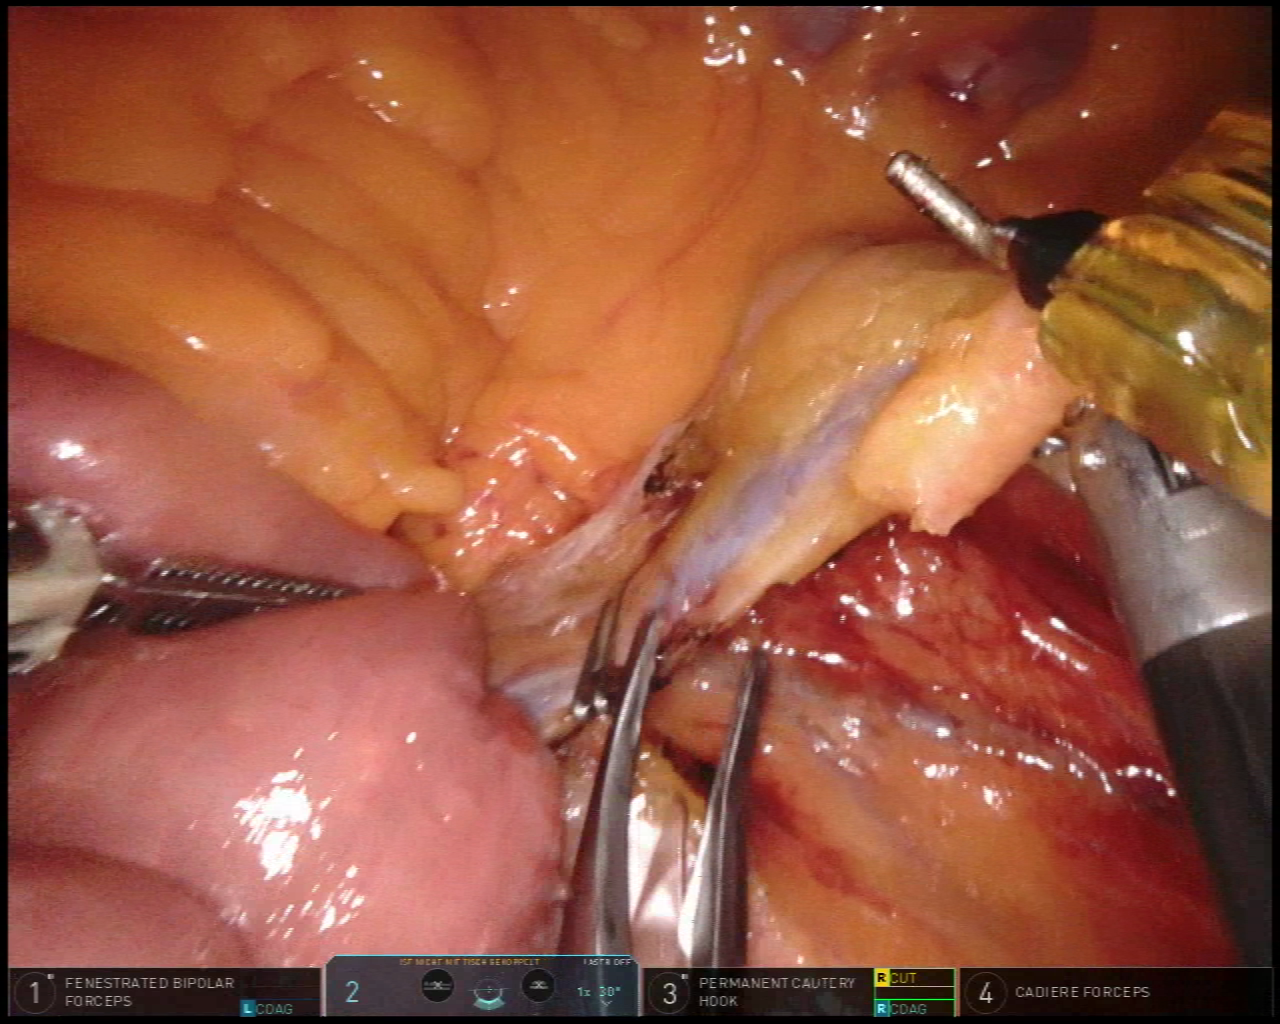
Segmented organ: intestinal_veins
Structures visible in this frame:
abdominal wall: no
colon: yes
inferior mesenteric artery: no
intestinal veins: yes
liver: no
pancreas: no
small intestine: yes
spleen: no
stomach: no
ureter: no
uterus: no
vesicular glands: no